Question: I'm using to retrieve data from a DB and to generate some nice plots. In particular, I can see that when I generate a as follows:
'''
library(plotrix)
library(RODBC)
channel<-odbcConnect("MySql")
sqlQuery(channel,"use mydb")
res <-sqlQuery(channel, "SELECT categorystats.name categorystats.totalclick FROM categorystats")
png(filename="pie.png", width=800, height=800)
slices <- res$totalclick
lbls <- res$name
pct <- round(slices/sum(slices)*100)
lbls <- paste(lbls, pct) # add percents to labels
lbls <- paste(lbls,"%",sep="") # add % to labels
pie3D(slices,labels = lbls,explode=0.1,main="Categorie di prodotti piu visitate")
dev.off()
odbcClose(channel)
'''
I obtain the following pie plot:
Unfortunately, some labels are not shown inside the image.
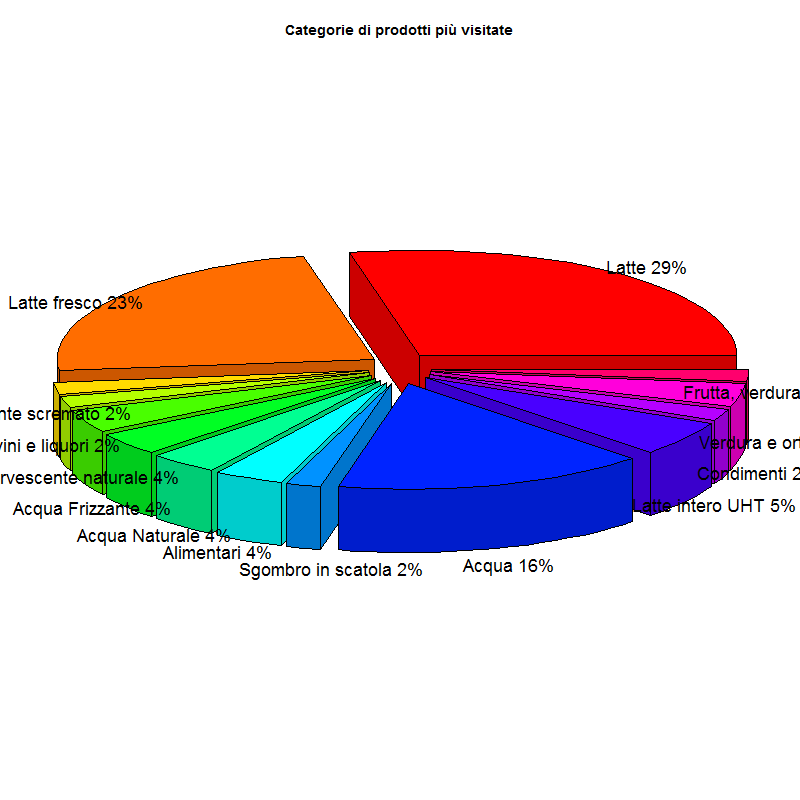
Answer: Without a reproducible example, I can't provide a definitive answer, but here are a few things to try:
1) Shrink the size of the pie to leave more room for the labels. You can do this by adding, say, 'radius=0.8' (or whatever value works for you) in the call to 'pie3D'. That will probably be sufficient to solve your problem.
2) Play with the margins to see if you can create more room for the labels. You can do this by adding 'mar=c(bottom, left, top, right)' to the 'pie3D' call. Each value is the size of the margin given as a number of lines.
3) Your labels are already a bit small, but you can make them smaller by adding 'labelcex=0.9' (or whatever scaling factor works for you) to the 'pie3D' call.
4) You can also play with the label position using 'labelpos' in the 'pie3D' call. Play around with the example in the help for 'pie3D' to see how this works.
I'm going to finish with some unsolicited advice ("Advice is the elevator music of life" my college president told us at our graduation, and then proceeded to give us a bunch of advice): Pie charts are a poor way to display data, because it's difficult to discern differences in the area of different slices. A perspective pie chart only makes it worse by distorting the relative areas of the different slices. Adding 3D to a 2D object makes it even more difficult to compare areas of slices. If you must use a pie chart, consider switching to a face-on (circular), 2D pie chart.